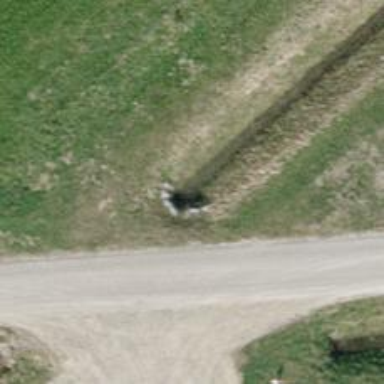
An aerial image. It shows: Ditch in the surroundings.